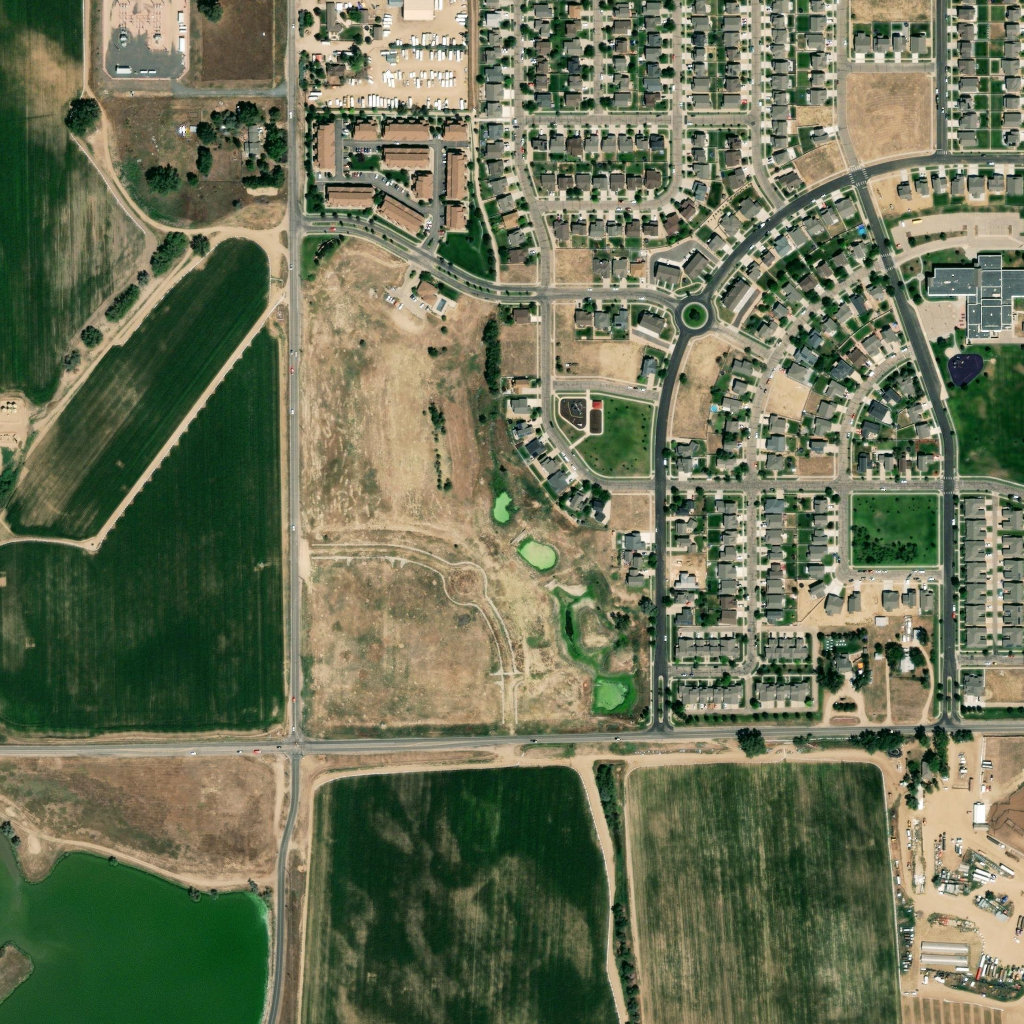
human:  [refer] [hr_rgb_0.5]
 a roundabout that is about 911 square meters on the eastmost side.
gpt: <box>[[65, 29, 70, 33, 0]]</box>